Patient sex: M
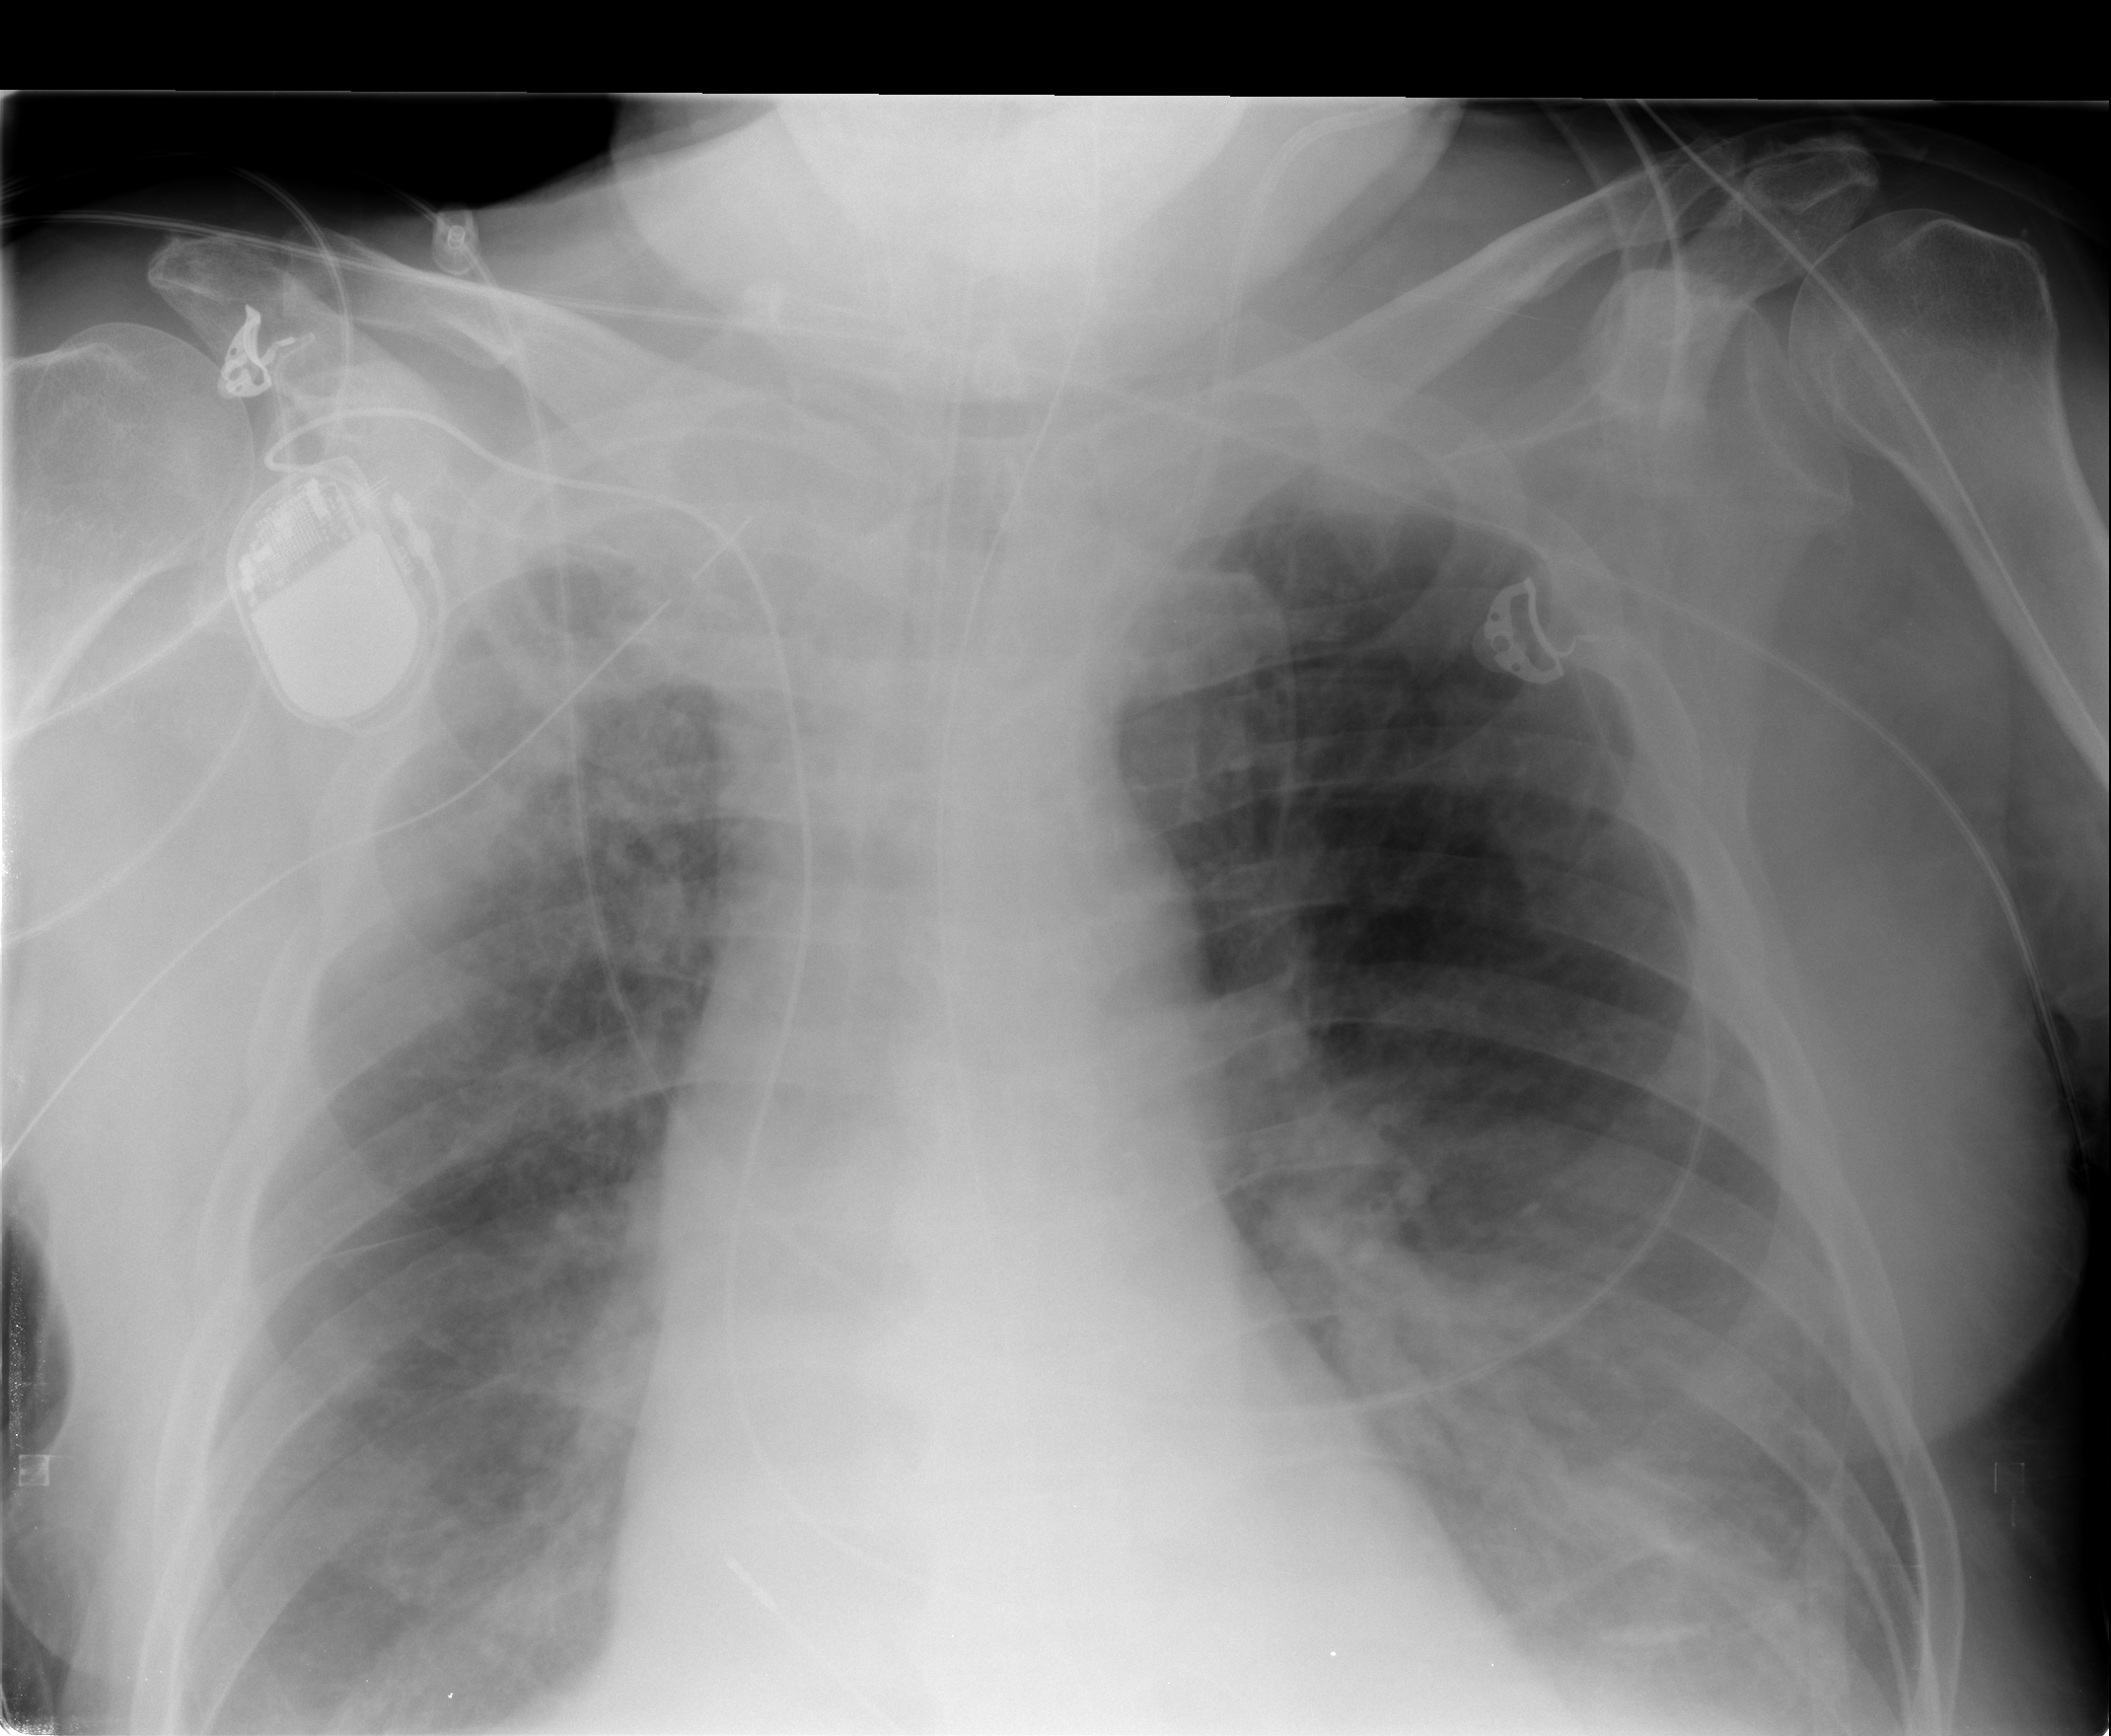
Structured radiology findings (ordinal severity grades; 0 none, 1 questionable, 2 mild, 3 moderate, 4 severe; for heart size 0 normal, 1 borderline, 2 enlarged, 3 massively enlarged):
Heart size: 1
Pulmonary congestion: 2
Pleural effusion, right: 2
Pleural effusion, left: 2
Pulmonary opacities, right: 2
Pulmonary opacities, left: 1
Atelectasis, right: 2
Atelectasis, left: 2